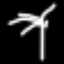
Label: palm tree